Question: I'm started studying QT. When I create a MainWindow and placing some widgets on it in ane layout, there is a gap between edge of window and widgets, like that:

How can I switch off this gaps?
'layout()->setContentsMargins(0,0,0,0);'
and editing stylesheets of window, but there was no effect. What should I do?
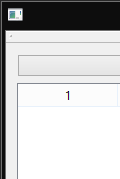
Answer: A 'QMainWindow' is slightly different than a 'QDialog' or 'QWidget' in that it has the concept of a "central widget". The window has predefined areas to handle stuff like toolbars and menus and docks, and defines the central widget as the main content for the window. The window itself is not usually assigned a layout. But what I assume you are doing is setting the values on the windows layout (which will not have an effect).
The widget you set as the central widget will most likely have its own layout. By default the central widget can expand to the edges already. Consider this example first:
'''
#include <QApplication>
#include <QMainWindow>
#include <QVBoxLayout>
#include <QListWidget>
int main(int argc, char *argv[])
{
QApplication a(argc, argv);
QMainWindow *window = new QMainWindow;
window->resize(800,600);
QListWidget *listWidget = new QListWidget;
window->setCentralWidget(listWidget);
window->show();
return a.exec();
}
'''
You will see the list widget fully expanded to the edges. But in a more realistic example:
'''
#include <QApplication>
#include <QMainWindow>
#include <QVBoxLayout>
#include <QListWidget>
int main(int argc, char *argv[])
{
QApplication a(argc, argv);
QMainWindow *window = new QMainWindow;
window->resize(800,600);
QWidget *central = new QWidget;
QListWidget *listWidget = new QListWidget;
QVBoxLayout *layout = new QVBoxLayout;
layout->addWidget(listWidget);
//Uncomment this following line to remove margins
//layout->setContentsMargins(0,0,0,0);
central->setLayout(layout);
window->setCentralWidget(central);
window->show();
return a.exec();
}
'''
You have a container widget, which is then composed with a layout, and the list widget. The layout of this central widget is the one that introduces the margins.